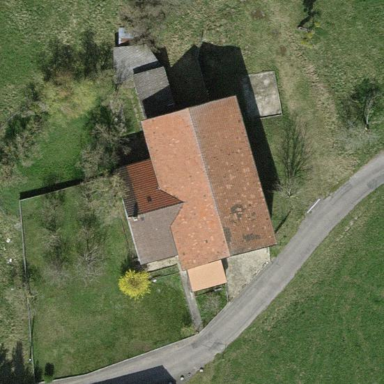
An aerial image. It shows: Farm building.